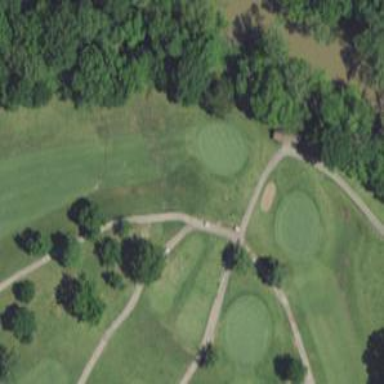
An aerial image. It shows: Pathway for golfing.